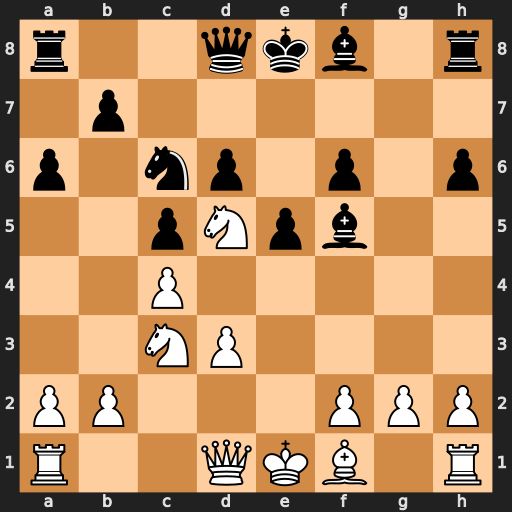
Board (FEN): r2qkb1r/1p6/p1np1p1p/2pNpb2/2P5/2NP4/PP3PPP/R2QKB1R
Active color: w
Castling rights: KQkq
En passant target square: -
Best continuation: Qh5+ Bg6 Qxg6+